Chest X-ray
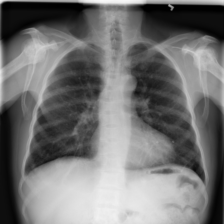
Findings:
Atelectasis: negative
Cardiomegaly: negative
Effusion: negative
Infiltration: negative
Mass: negative
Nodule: negative
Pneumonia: negative
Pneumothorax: negative
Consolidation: negative
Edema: negative
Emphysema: negative
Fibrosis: negative
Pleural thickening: negative
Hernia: negative